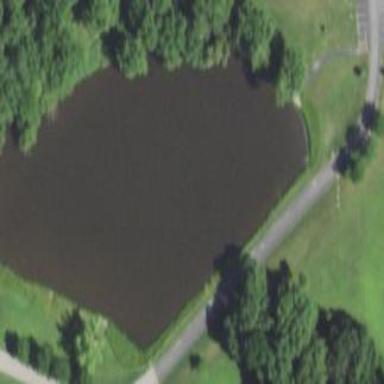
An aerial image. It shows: Pond surrounded by natural water.